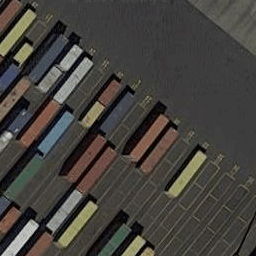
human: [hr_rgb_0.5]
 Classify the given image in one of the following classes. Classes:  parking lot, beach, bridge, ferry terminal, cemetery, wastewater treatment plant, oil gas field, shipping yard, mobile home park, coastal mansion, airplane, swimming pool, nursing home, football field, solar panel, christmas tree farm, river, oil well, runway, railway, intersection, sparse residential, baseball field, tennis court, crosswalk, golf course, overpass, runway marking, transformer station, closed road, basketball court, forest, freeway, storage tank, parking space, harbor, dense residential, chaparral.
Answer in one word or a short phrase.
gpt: shipping yard